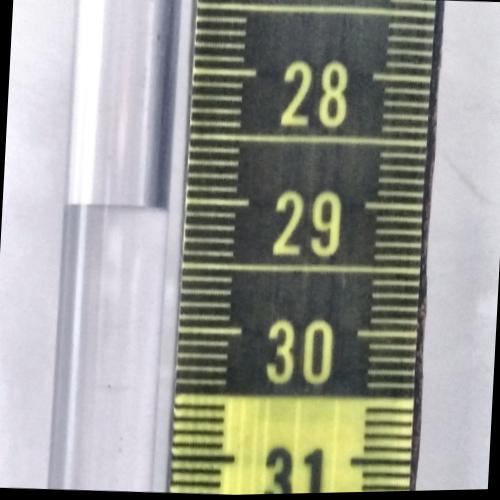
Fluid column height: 29.1 cm